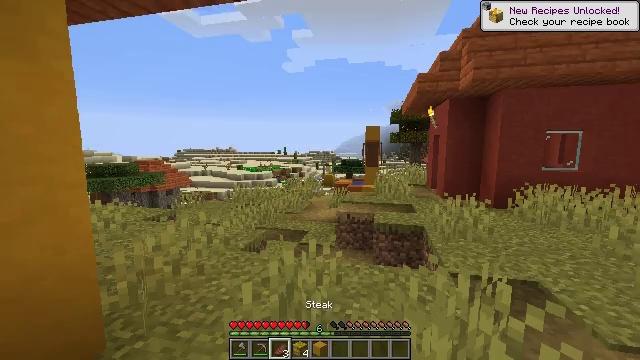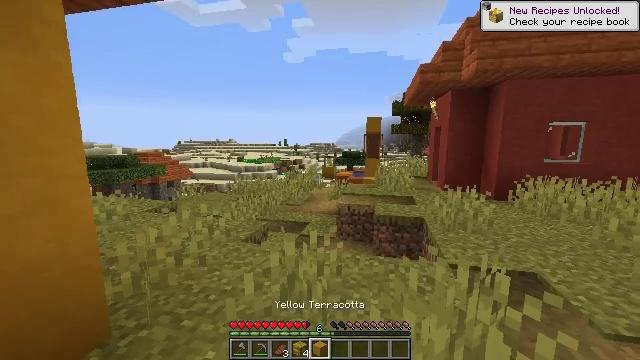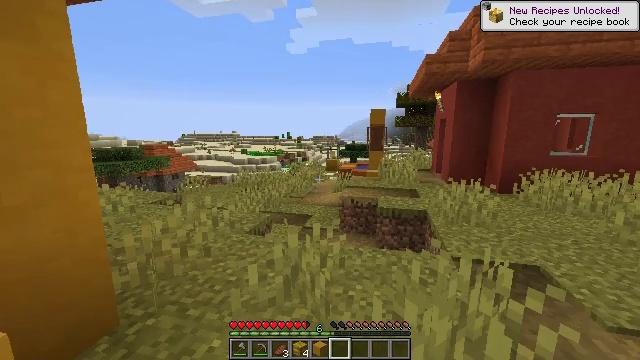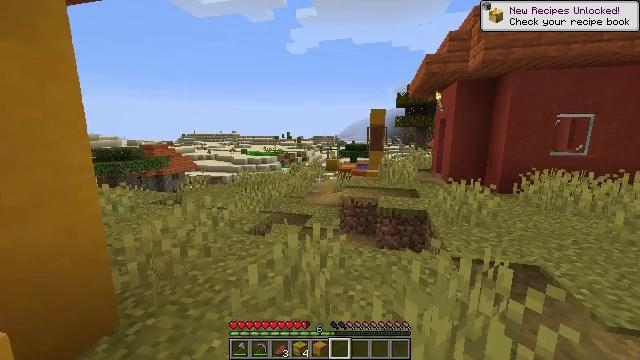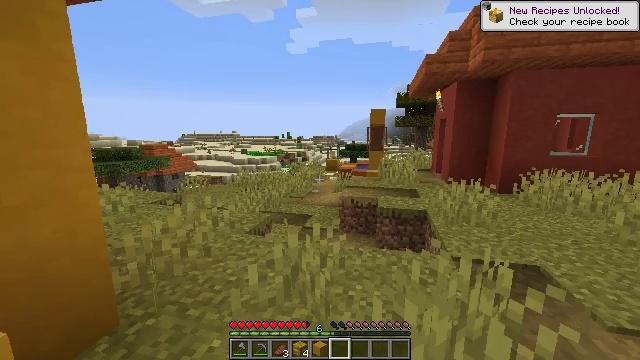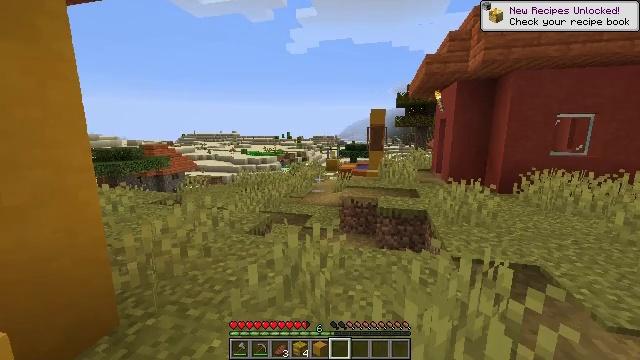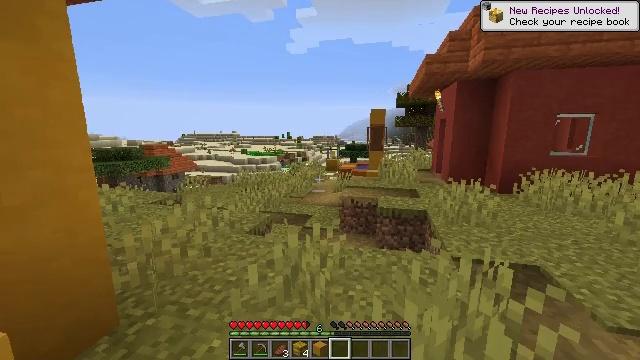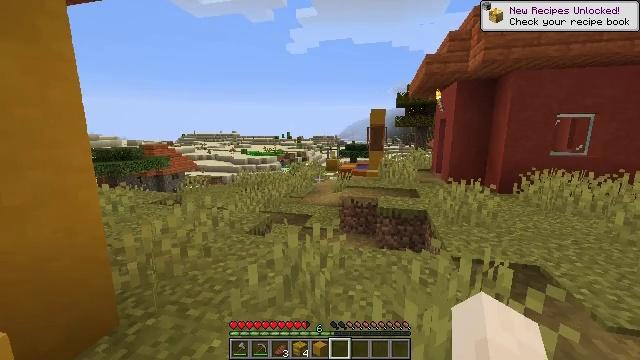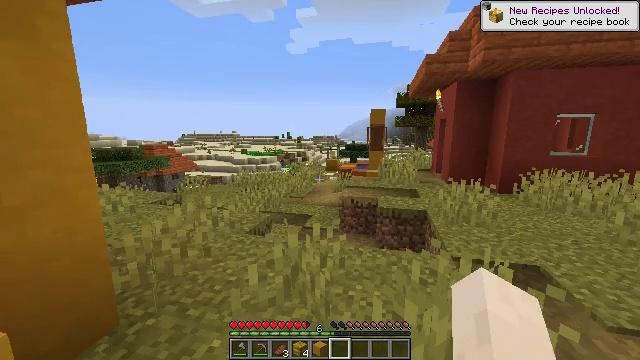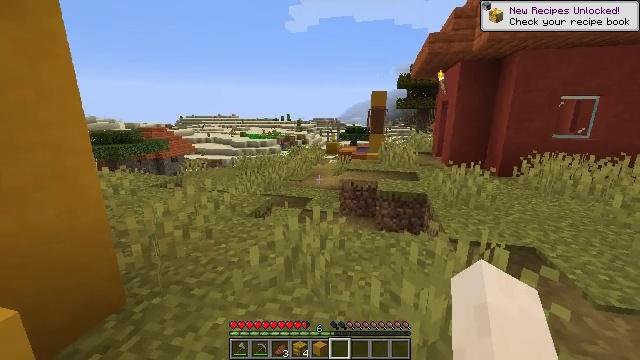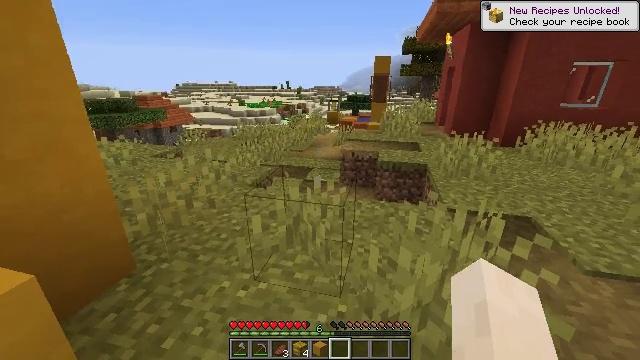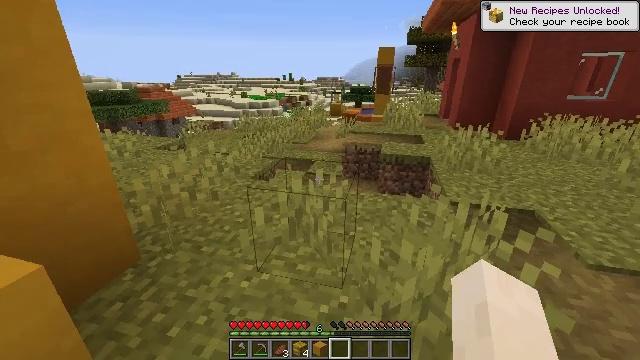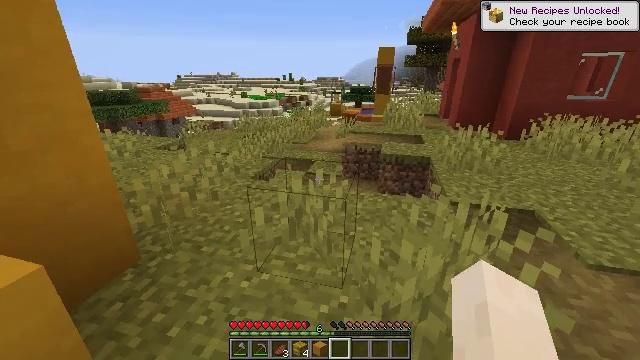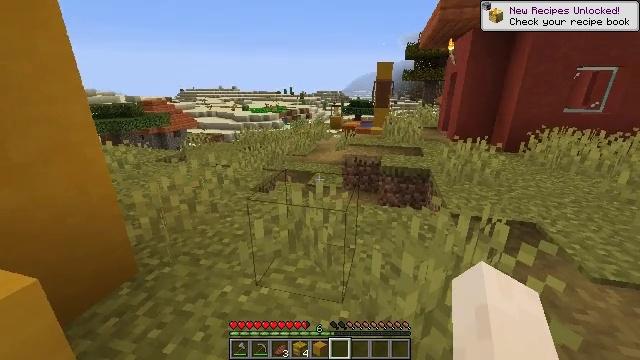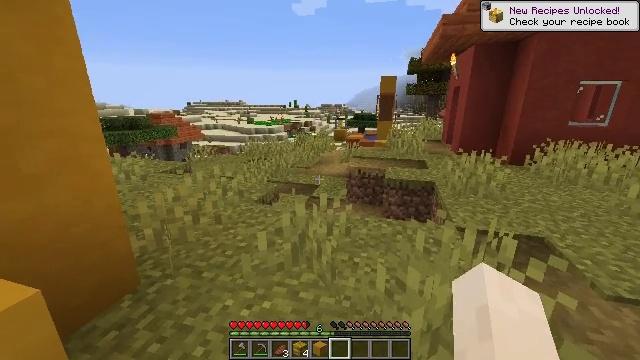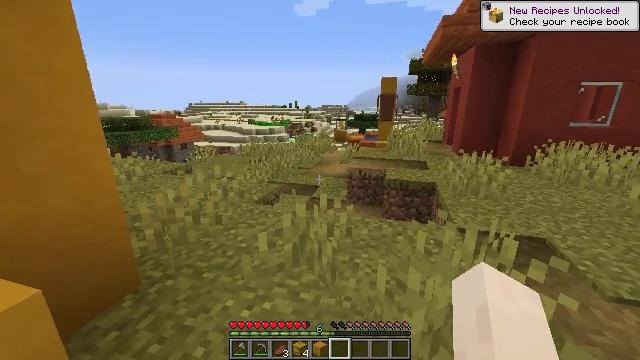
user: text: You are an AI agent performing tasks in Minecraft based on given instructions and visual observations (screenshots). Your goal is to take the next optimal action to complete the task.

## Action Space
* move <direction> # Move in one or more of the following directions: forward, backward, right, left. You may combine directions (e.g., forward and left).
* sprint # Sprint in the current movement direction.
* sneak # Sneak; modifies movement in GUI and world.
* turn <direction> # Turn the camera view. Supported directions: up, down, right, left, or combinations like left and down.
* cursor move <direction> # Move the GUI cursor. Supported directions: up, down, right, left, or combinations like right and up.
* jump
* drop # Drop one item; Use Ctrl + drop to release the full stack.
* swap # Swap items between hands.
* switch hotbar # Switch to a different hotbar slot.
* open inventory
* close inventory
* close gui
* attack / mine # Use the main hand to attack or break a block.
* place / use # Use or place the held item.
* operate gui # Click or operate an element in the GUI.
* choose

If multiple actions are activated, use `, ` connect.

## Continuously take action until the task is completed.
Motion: motion action
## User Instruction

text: Remove a yellow terracotta block from the inventory.
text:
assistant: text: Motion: no_op
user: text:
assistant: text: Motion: turn down
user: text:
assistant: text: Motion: no_op
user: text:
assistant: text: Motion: no_op
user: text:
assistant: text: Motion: no_op
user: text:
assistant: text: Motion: no_op
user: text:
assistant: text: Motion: no_op
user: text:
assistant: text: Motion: no_op
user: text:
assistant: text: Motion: turn down
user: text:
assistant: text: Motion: turn down
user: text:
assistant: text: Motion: turn down
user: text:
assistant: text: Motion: no_op
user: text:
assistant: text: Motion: turn up
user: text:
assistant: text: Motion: turn up
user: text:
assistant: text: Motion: no_op
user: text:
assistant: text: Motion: turn up
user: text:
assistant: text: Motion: turn up
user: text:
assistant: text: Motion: no_op
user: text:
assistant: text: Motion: no_op
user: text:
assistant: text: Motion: no_op
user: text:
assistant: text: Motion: no_op
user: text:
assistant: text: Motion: no_op
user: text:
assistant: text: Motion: no_op
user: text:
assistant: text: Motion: no_op
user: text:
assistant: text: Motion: no_op
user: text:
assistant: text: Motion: turn up
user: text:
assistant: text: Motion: turn up
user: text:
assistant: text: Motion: no_op
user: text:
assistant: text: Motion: no_op
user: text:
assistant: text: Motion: drop